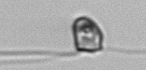
Label: flagellate_morphotype1